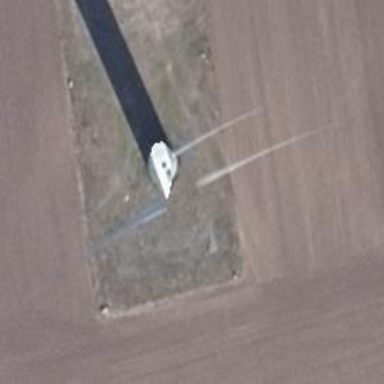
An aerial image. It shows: Wind power generator with wind turbines.